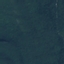
Land use / land cover: Forest